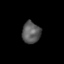
Tissue: skin
Cell type: Others
Senescence score: 0.7355
Nuclear area (px): 389
Mean DAPI intensity: 91.391